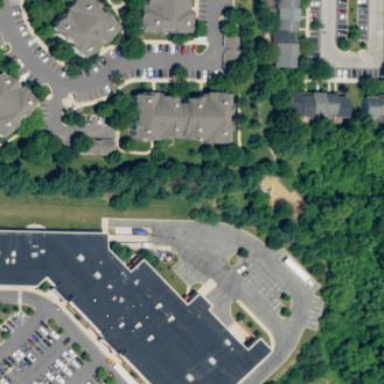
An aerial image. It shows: Retail building.